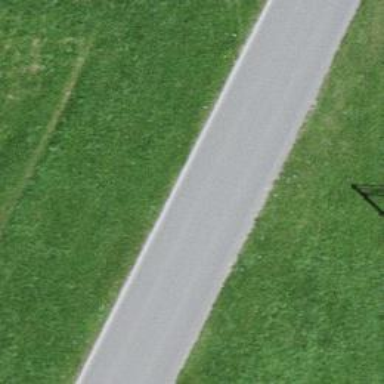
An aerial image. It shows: Tertiary road with asphalt surface.